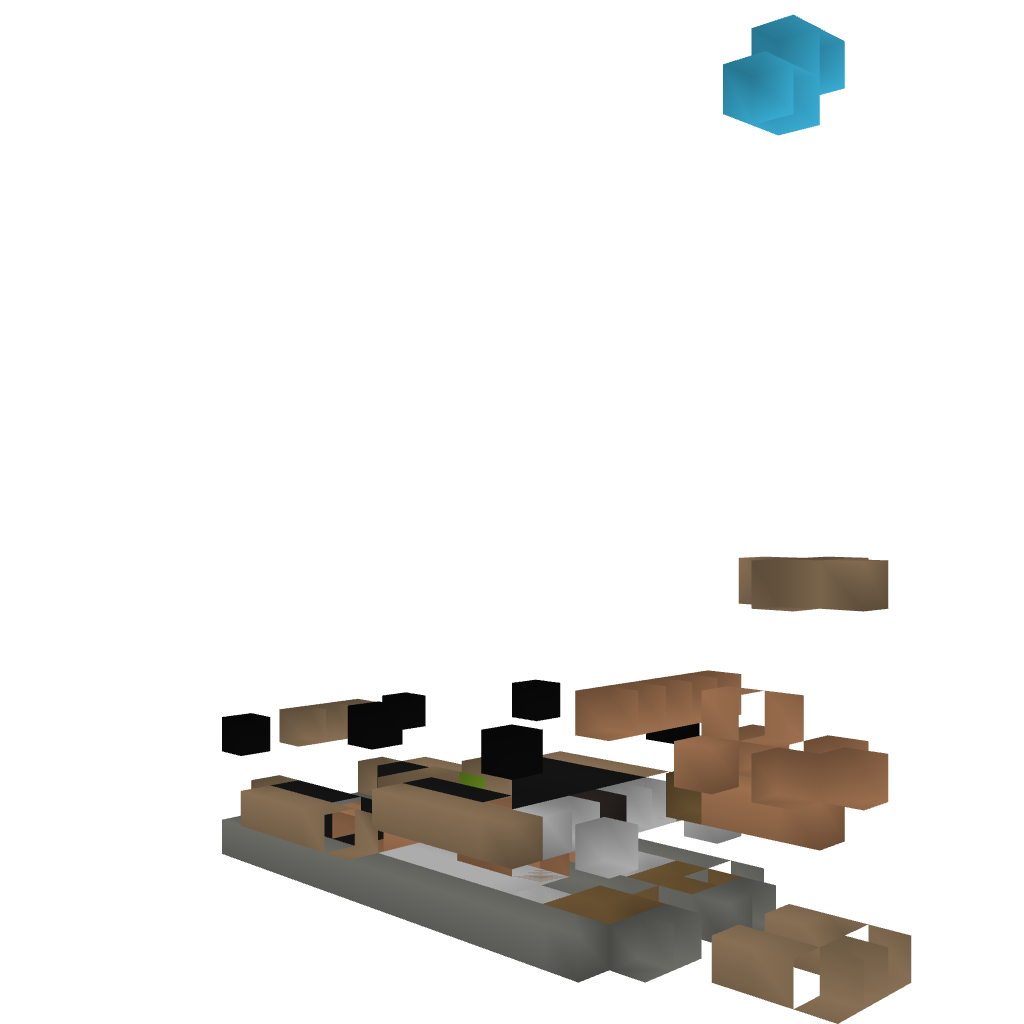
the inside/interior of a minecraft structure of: Pumpkin &amp; Melon Farm